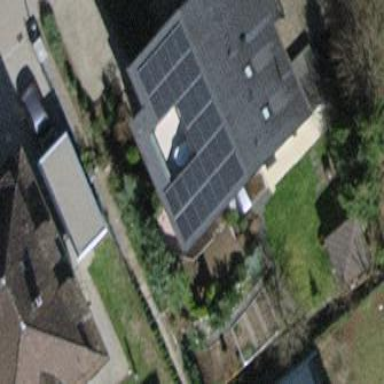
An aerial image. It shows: Solar photovoltaic panel generator.